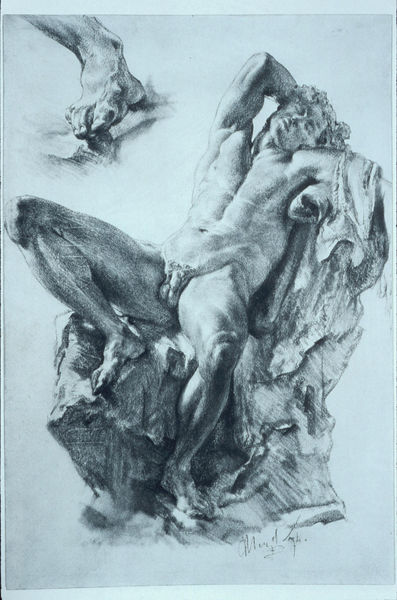
Titel: Der Barberinische Faun
Künstler: Adolph Menzel
Standort: Berlin
Institution: Kupferstichkabinett
Schlagwörter: akt, blau, felsen, fuß, gott, kopf, körper, mann, nackt, schatten, schlaf, umhang, sitzen, ausschnitt, brust, grau, haar, kreide, licht, marmor, mund, nacht, nase, schwarz, skizze, weiss, zeichnung, tuch, hochformat, arm, arme, augen, gesicht, mensch, sockel, hals, signatur, feld, figur, gewand, haare, pose, sitzend, decke, locken, renaissance, schultern, schön, skulptur, statue, beine, fell, bein, papier, liegen, ruhen, schlafen, schlafend, studie, fels, graphik, idylle, detail, muskeln, büste, angelehnt, menzel, nabel, bauch, bildhauerei, plastik, bauchnabel, geschlecht, knie, knöchel, liegend, nägel, oberschenkel, schenkel, waden, zehen, sein, adam, nacktheit, penis, antike, münchen, kohle, fus, kniee, druck, schwarzweiss, schraffur, schraffuren, stich, bleistift, gespreizt, kohlezeichnung, stift, rom, studien, fragment, römer, ausgestreckt, muskel, zeus, satyr, faun, griechisch, schlüsselbein, sammlung, gottheit, skizzen, grieche, herkules, schlafender, gezeichnet, römisch, glyptothek, apollon, pinakothek, michelangelo, räkeln, adonis, barberini, barberinisch, barberinischer faun, ergänzt, farenisch, farneisch, gelagerter satyr, genital, hellenismus, hoden, männlichkeit, ruhend, schalf, schlafender faun, six-pack, ästhetisch, üsse, sehnen, nippel, bizeps, kneie, skulputr, zehenb